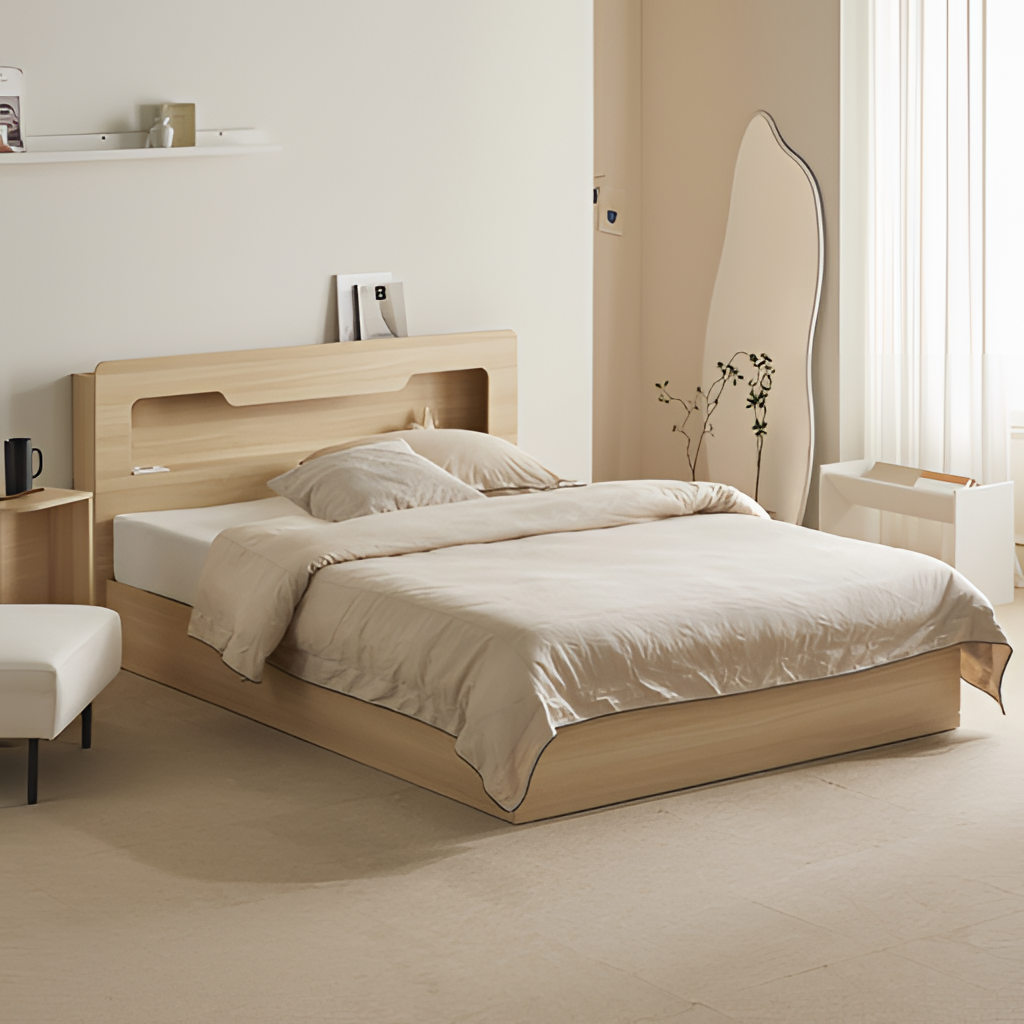
bedroom, beige wood bed, minimalist, paint wallpaper, with solid pattern, beige carpet flooring, with large square pattern